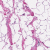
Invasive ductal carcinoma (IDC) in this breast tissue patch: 0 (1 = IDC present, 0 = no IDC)